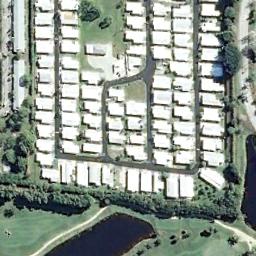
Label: mobile_home_park